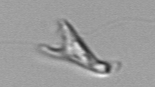
Label: Chrysochromulina_lanceolata